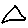
Label: triangle